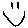
Label: smiley face